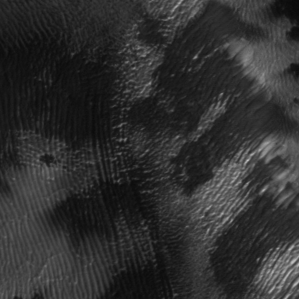
Label: frost